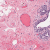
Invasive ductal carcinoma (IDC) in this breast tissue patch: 0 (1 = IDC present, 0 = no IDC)